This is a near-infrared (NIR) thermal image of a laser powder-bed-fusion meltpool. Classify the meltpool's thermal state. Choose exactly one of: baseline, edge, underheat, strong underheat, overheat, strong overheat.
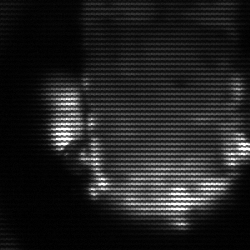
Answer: baseline